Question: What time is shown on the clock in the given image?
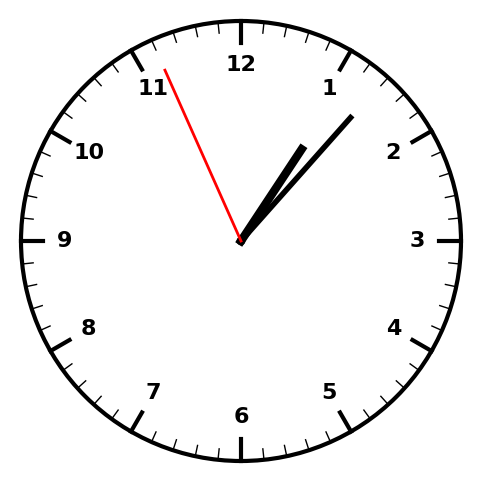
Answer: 01:06:56